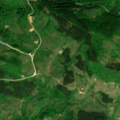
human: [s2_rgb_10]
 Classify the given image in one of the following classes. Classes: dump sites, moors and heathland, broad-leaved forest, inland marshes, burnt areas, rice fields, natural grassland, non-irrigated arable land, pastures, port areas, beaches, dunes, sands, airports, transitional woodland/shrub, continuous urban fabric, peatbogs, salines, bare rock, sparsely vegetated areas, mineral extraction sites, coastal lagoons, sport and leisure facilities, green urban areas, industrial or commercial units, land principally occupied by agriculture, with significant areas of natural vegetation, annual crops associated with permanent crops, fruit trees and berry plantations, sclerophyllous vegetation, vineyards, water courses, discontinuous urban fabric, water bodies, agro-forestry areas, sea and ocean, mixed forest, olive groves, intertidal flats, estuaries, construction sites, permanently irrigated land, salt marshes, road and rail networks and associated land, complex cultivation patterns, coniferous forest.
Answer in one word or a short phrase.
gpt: land principally occupied by agriculture, with significant areas of natural vegetation, broad-leaved forest, coniferous forest, mixed forest, transitional woodland/shrub